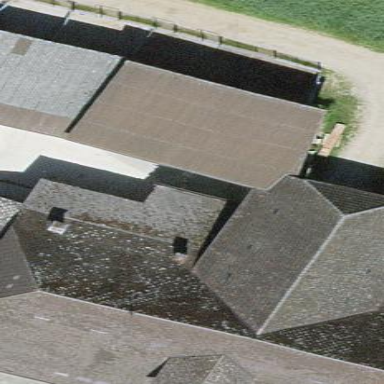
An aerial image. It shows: Farm building.